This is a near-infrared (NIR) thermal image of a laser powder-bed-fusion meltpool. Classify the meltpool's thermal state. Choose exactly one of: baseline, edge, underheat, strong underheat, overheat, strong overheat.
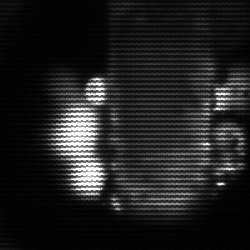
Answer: strong underheat